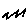
Label: zigzag